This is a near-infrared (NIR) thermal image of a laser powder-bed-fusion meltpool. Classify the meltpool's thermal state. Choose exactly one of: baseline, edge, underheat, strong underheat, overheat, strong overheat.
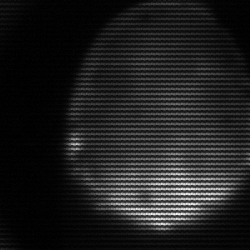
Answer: edge